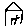
Label: house